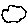
Label: cloud